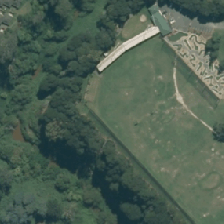
Land cover: urban_parkland